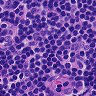
Metastatic tissue present: no